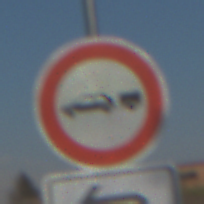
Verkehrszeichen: VerbotPersonenkraftwagenMitAnhaenger
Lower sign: RichtungsangabeDurchPfeile2
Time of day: MorningAfternoon
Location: Outdoor (Nature)
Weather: PartlyCloudy
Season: NotSpecified
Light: Natural